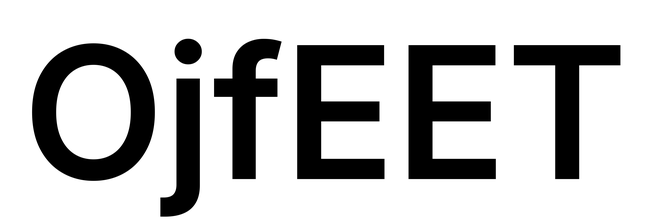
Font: Inter_SemiBold